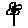
Label: flower